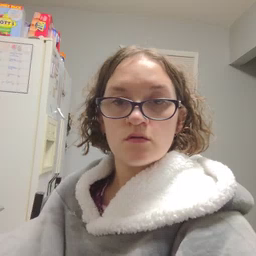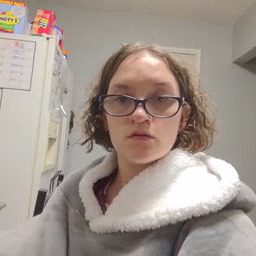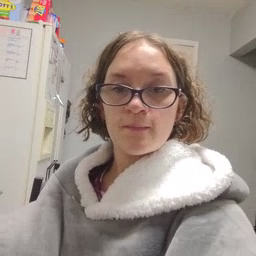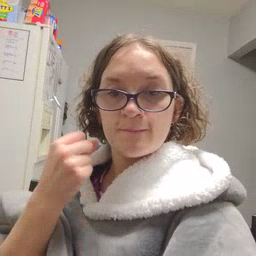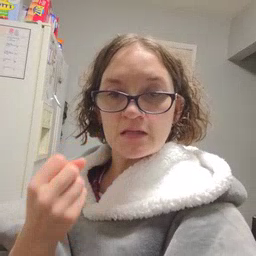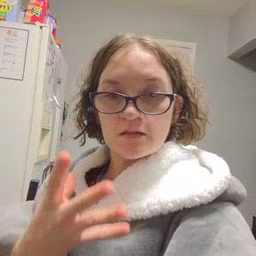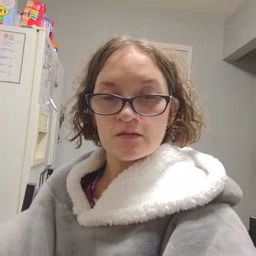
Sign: many